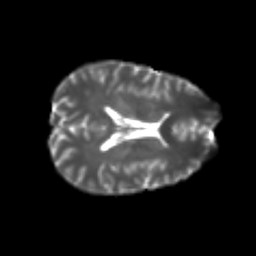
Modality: T2w
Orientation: axial
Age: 20
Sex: male
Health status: healthy
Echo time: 0.074 s